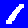
Digit: 1